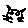
Label: cat